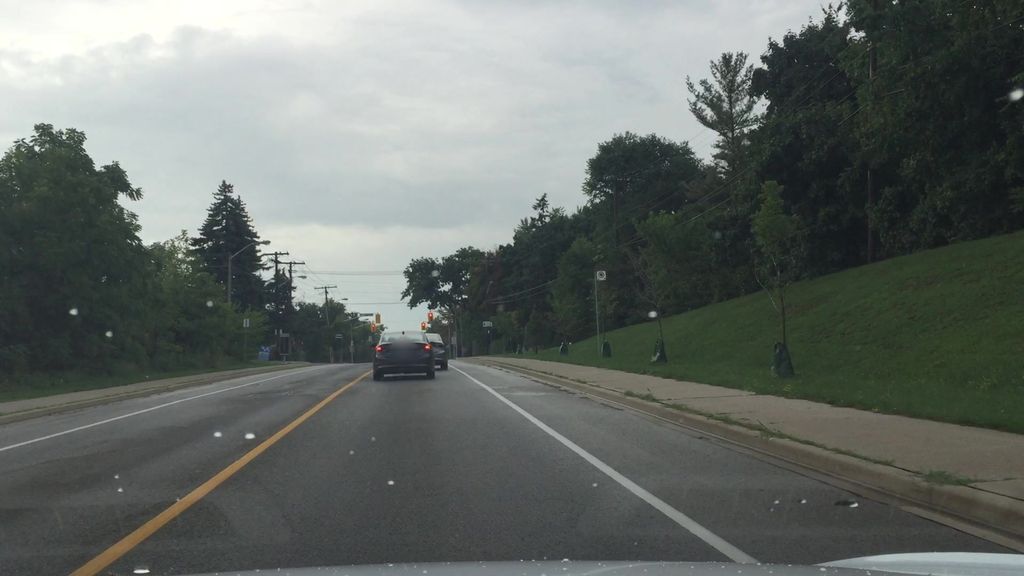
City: toronto